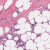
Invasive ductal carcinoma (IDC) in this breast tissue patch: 1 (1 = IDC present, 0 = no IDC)